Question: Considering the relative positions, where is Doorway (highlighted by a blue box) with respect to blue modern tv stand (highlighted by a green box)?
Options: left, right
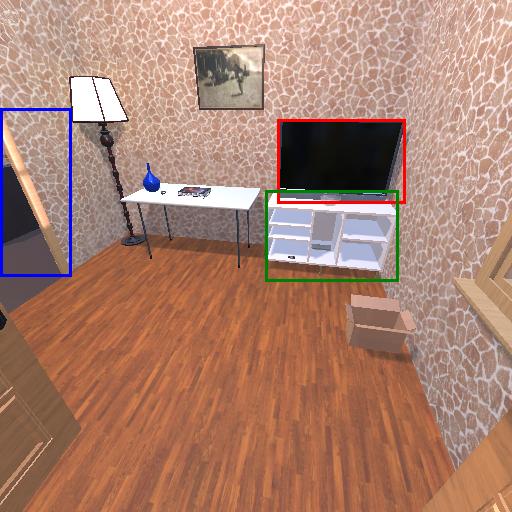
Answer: left